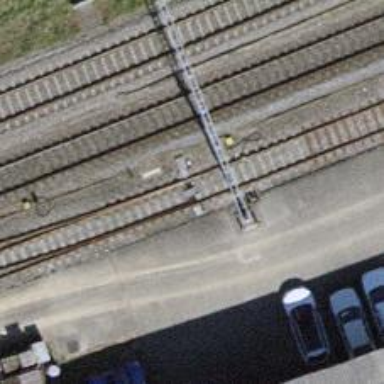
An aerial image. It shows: Railway switch.